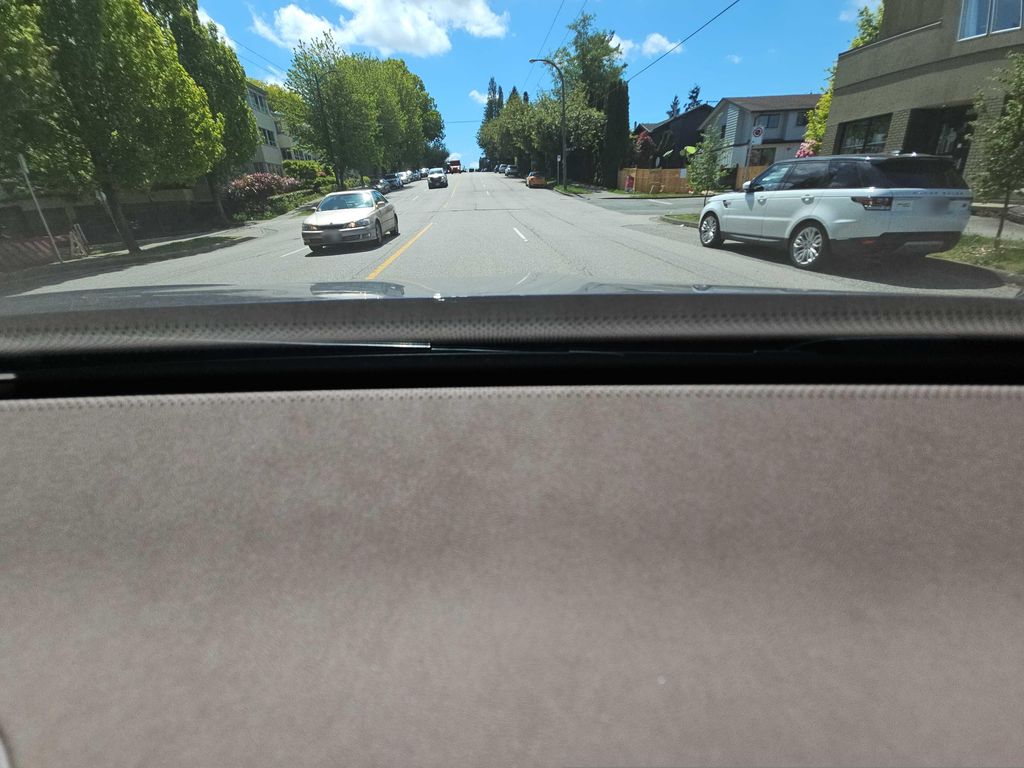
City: vancouver